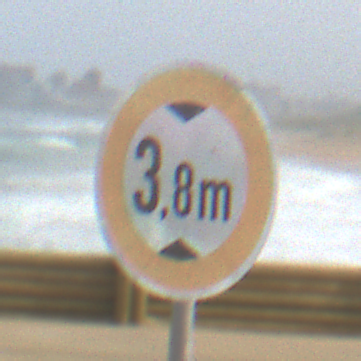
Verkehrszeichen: TatsaechlicheHoehe
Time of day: MorningAfternoon
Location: Outdoor (Suburban)
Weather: PartlyCloudy
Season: NotSpecified
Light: Natural